Question: Table below is a self-reference table that can contain both parent and child tabs. A parent tab can have multiple child tabs and a child tab can belong to multiple parents.
I'd like to establish a CASCADE DELETE relationship between main table and relationship table so when either parent or child tab is deleted - relationship is automatically deleted as well (just relationship, not actual tab record). So I am creating a FOREIGN KEY constrain on for fields TAB_ID_R_1 and TAB_ID_R_2 tables, referencing TAB_ID in table. And it works fine, it works fine when I add ON DELETE CASCADE for one of the relationship, but when I try it for both - it throws an error that this .
How do I set ON CASCADE DELETE for both relationships? I don't see how this can cause cycles - every time a record in main table is deleted only related record(s) in relationship tables should be deleted.

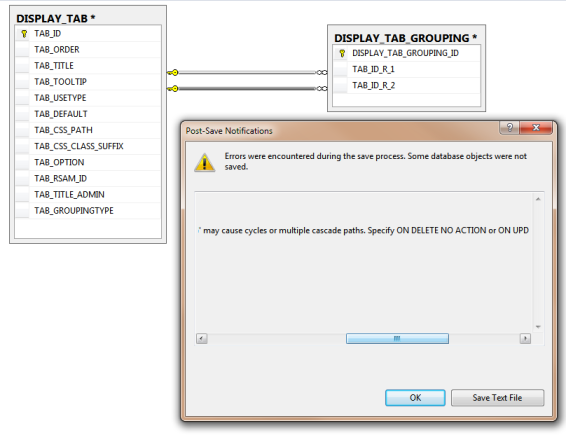
Answer: Read <URL> KB article, which says the following among other things...
> You receive this error message because in SQL Server, a table cannot
appear more than one time in a list of all the cascading referential
actions that are started by either a DELETE or an UPDATE statement.
For example, the tree of cascading referential actions must only have
one path to a particular table on the cascading referential actions
tree.
To do what you want, the DISPLAY_TAB_GROUPING table would have to appear twice. I suggest you use a stored proc that implements your delete code instead.